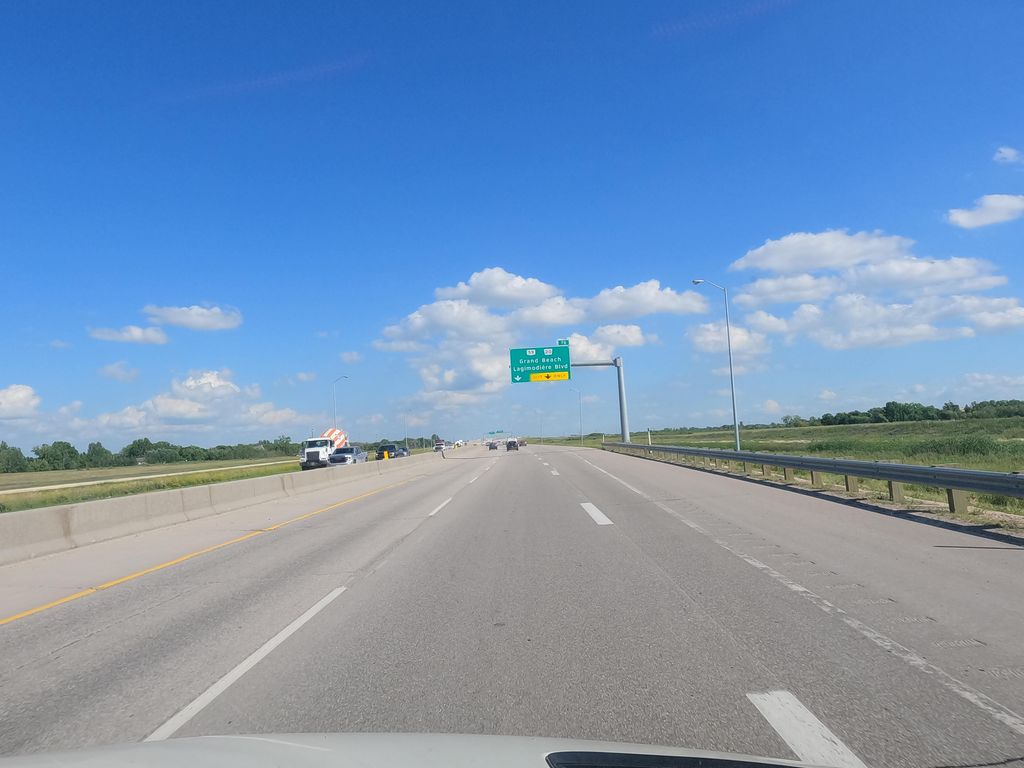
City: winnipeg